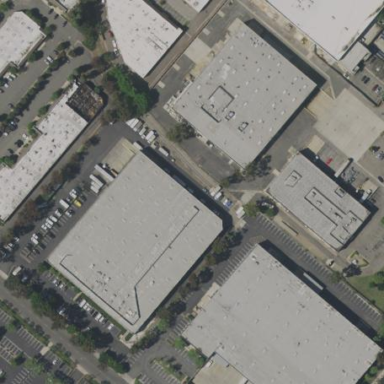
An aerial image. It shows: Commercial area.